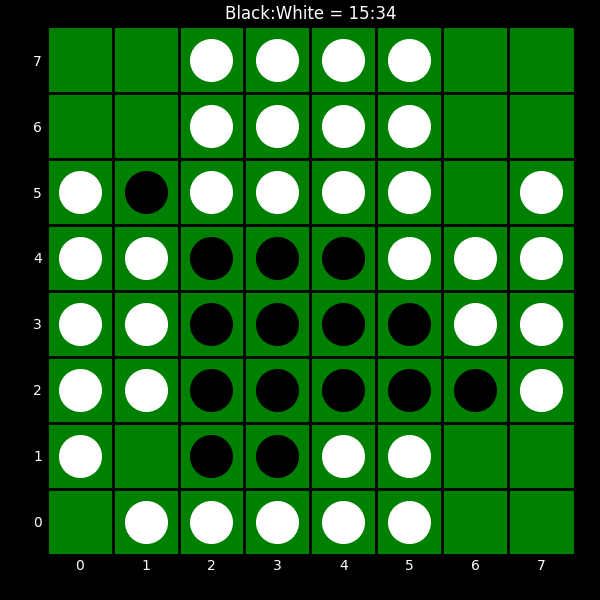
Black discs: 15
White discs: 34